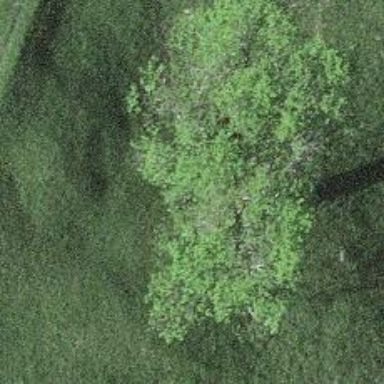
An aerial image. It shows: Single tag "natural: tree."